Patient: sex M, age 64
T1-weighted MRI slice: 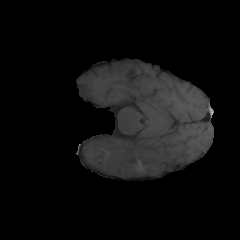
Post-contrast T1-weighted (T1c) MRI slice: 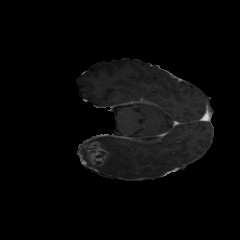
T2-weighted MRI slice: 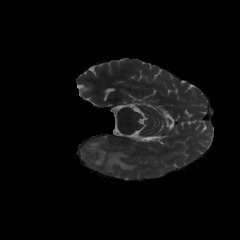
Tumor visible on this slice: yes
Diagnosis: Glioblastoma, IDH-wildtype
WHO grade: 4